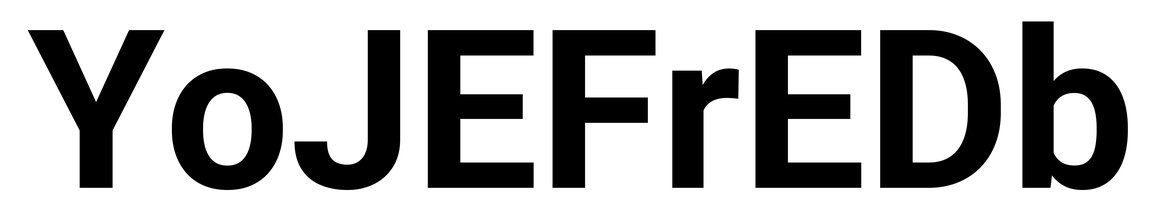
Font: Roboto_Bold